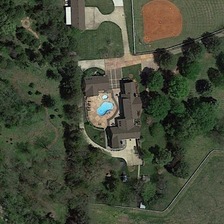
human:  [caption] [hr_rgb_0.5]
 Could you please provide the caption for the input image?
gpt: a building with a swimming pool is surrounded by sparse green trees and a baseball field .

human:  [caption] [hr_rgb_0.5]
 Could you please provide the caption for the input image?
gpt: a building with a swimming pool is surrounded by sparse green trees and a baseball field .

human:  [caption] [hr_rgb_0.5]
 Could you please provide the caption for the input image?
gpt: a building with a swimming pool is surrounded by sparse green trees and a baseball field .

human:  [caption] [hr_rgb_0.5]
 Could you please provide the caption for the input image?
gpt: a building with a swimming pool is surrounded by sparse green trees and a baseball field .

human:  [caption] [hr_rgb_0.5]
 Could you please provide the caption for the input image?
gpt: a building with a swimming pool is surrounded by sparse green trees and a baseball field .